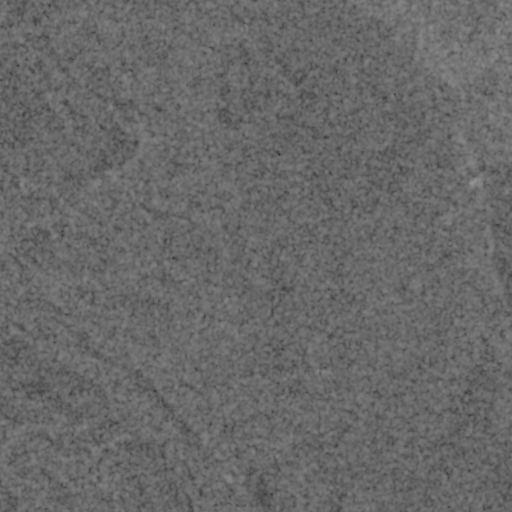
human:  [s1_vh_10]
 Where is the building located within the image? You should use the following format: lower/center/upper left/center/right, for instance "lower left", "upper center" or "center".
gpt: The building is located in the upper right of the image.
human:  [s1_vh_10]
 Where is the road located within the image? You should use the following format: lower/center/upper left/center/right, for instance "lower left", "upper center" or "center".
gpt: There is no road in the image.

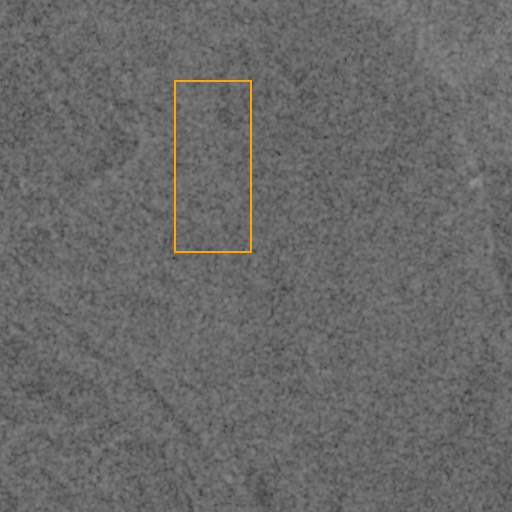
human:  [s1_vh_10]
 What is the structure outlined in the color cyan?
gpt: There is no cyan outline.
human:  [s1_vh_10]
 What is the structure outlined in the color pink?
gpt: There is no structure outlined in pink.